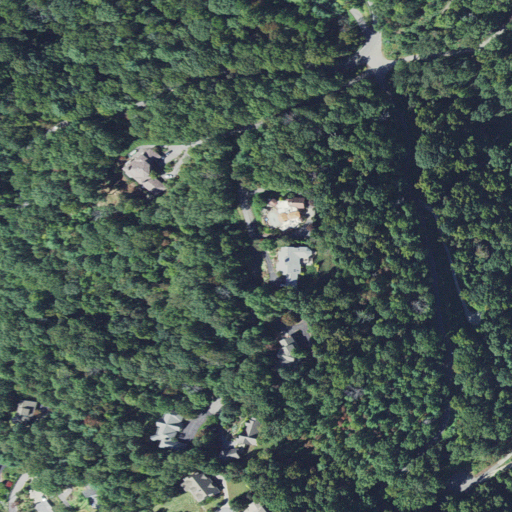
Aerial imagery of mountain in North Carolina named Beaucatcher Mountain containing open development, deciduous forest, low intensity development, and medium intensity development